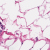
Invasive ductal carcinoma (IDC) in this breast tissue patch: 0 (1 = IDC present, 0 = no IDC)